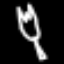
Label: fork